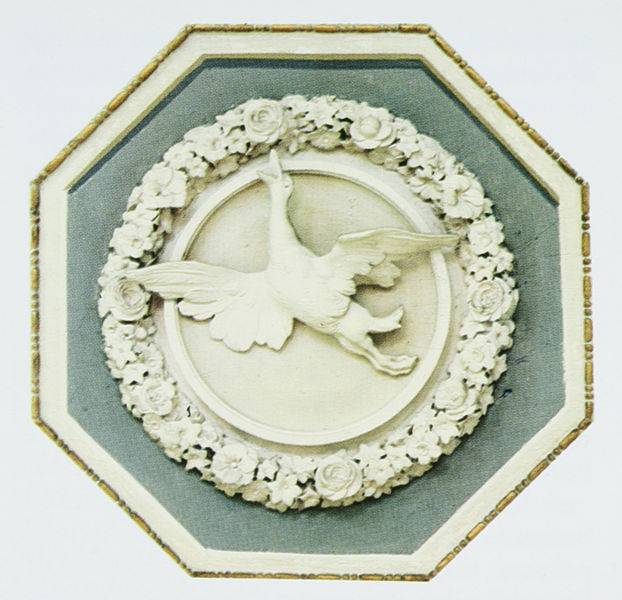
Titel: Vogelsaal, Detail der Decke, Salone degli Uccelli
Künstler: Benigno Bossi
Standort: Parma
Institution: Palazzo del Giardino
Schlagwörter: blau, flügel, gemälde, vogel, weiß, grün, blume, blumen, braun, hell, marmor, orange, türkis, zeichnung, blüten, rose, rosen, ornament, gefieder, rahmen, schale, taube, teller, bild, hals, portrait, gold, decke, fliegen, kreis, rund, tondo, umrandung, keramik, oktagon, hellblau, schwanz, relief, füße, ente, gans, schnabel, schwan, rand, handarbeit, floral, stuck, ring, foto, fotografie, photographie, deckel, offen, eckig, porzellan, rechteck, flug, krallen, kranich, kachel, kranz, photo, wandschmuck, farbfoto, rosette, schwingen, blumenkranz, blumenranke, fresko, goldrand, rosenkranz, gestreckt, fassung, aufnahme, achteck, achteckig, sechseck, defekt, umrandet, kunstwerk, blauer hintergrund, fliegt, octagon, blütenrand, hintregrund, ent, er, kranaich, hexagonal, viógel